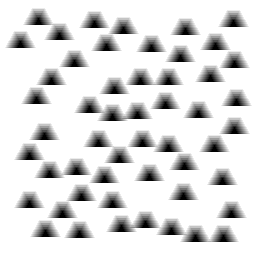
Squares: 0
Triangles: 52
Stars: 0
Total shapes: 52